Interaction volume radius: 5 \u00c5
Interaction volume height: 40 \u00c5
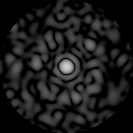
Disorder parameter: 0.8348